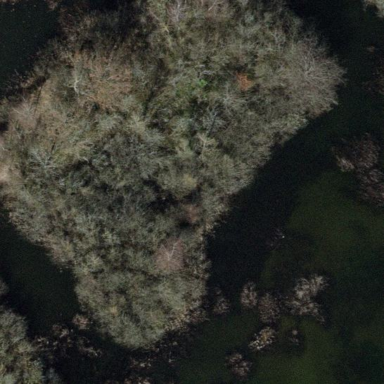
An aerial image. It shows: Reedbed wetland area.